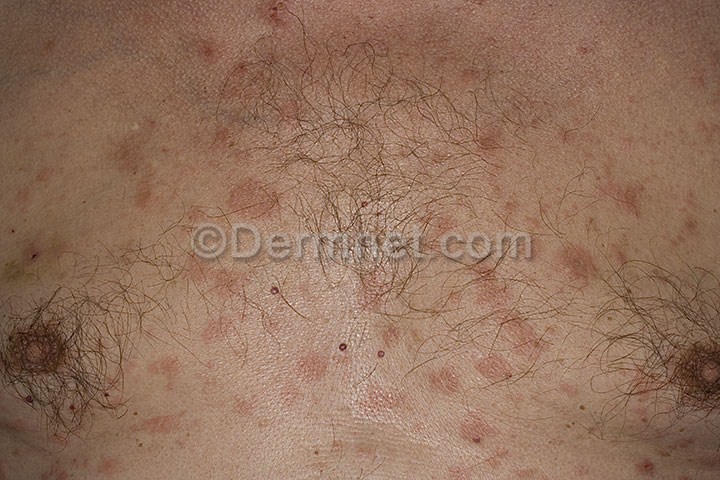
Disease: Bullous Disease Photos